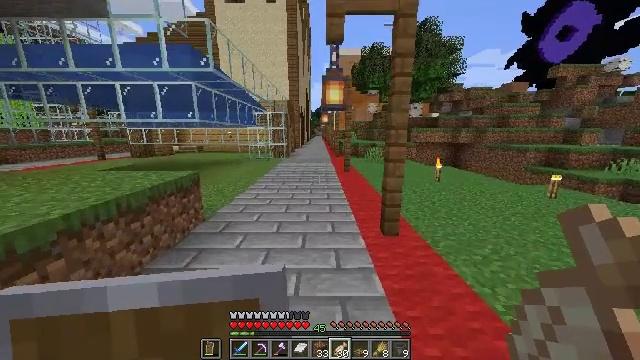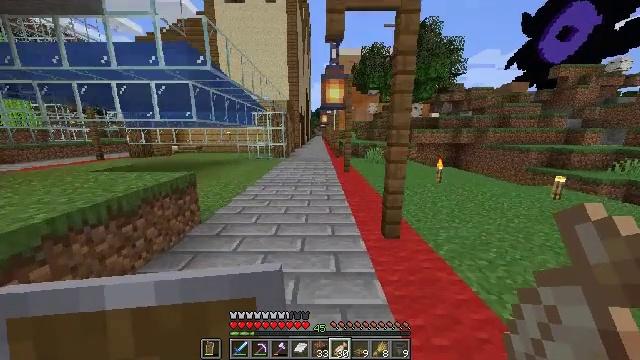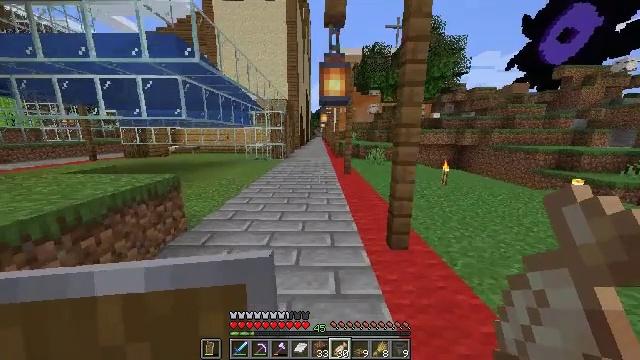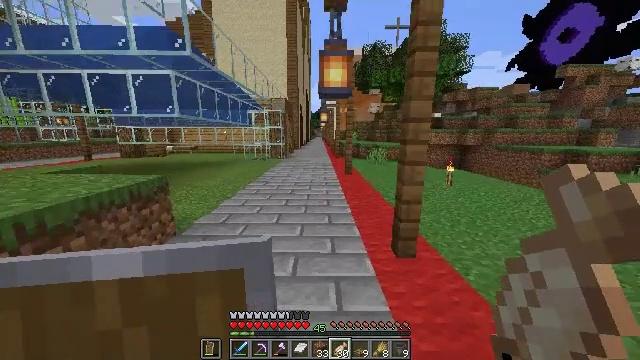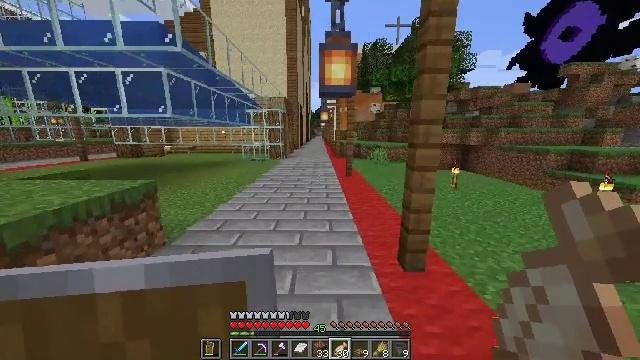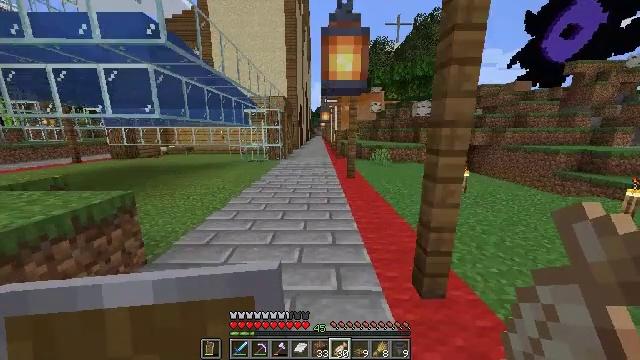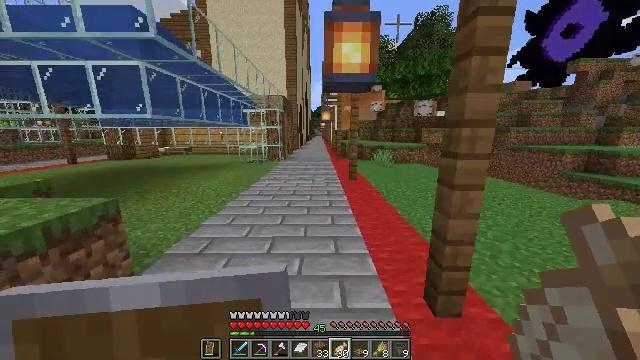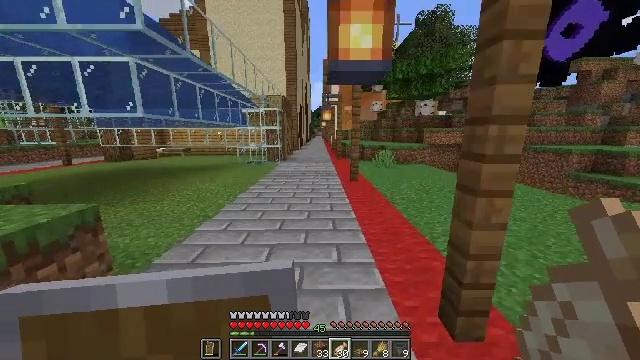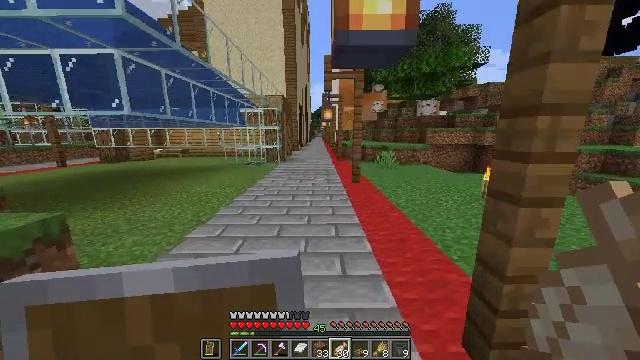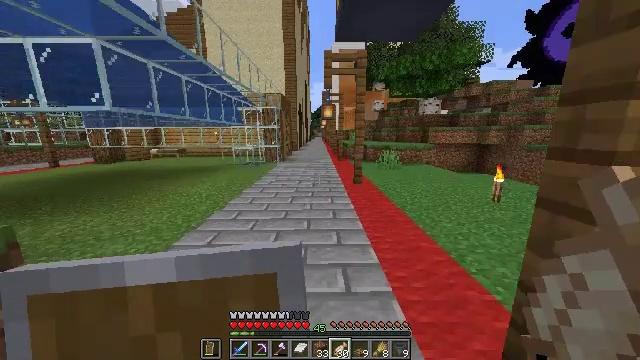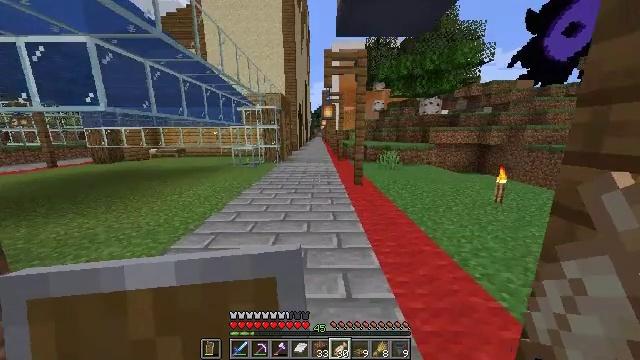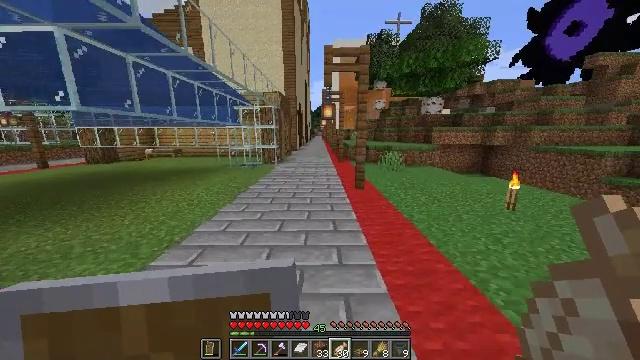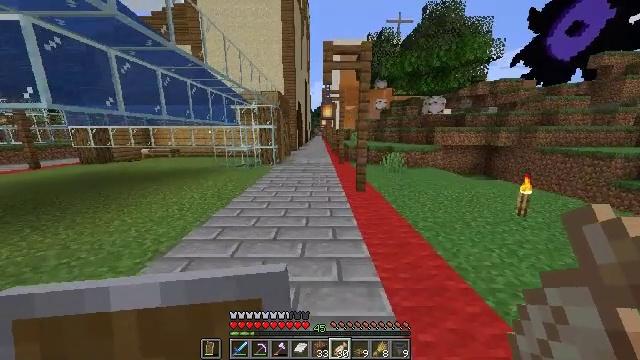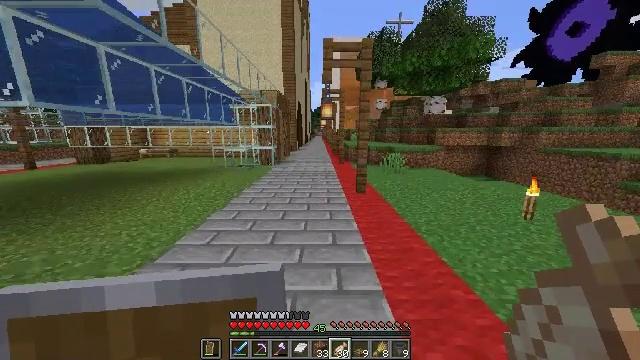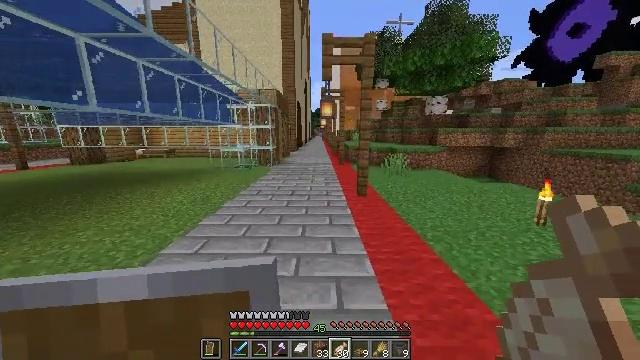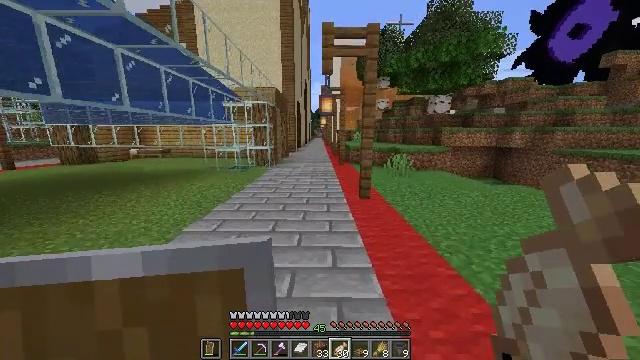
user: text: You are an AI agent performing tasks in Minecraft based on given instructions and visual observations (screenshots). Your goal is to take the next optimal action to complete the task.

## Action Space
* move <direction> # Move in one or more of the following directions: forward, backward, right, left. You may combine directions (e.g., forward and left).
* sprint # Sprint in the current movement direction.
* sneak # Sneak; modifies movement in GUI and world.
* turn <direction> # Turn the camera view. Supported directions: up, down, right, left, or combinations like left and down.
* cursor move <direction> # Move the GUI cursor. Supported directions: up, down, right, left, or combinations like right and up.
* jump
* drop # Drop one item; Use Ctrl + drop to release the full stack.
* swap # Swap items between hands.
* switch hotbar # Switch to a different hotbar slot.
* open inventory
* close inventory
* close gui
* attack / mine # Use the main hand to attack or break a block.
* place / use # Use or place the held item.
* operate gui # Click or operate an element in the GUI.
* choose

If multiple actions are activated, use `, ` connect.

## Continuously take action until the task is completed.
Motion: motion action
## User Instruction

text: Remove a bucket from the inventory.
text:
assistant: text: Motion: move forward
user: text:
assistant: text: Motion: move forward
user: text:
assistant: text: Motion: move forward
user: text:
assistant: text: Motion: move forward
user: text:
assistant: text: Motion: move forward
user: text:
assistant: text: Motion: move forward
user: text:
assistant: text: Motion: move forward
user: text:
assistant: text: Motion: move forward
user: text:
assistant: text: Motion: move forward
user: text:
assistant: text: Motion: move forward
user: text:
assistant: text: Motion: move forward
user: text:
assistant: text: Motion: move forward
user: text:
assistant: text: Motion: move forward
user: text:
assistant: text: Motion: move forward
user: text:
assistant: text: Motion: move forward
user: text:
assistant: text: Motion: move forward
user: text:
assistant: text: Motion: move forward
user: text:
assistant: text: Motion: move forward
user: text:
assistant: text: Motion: move forward
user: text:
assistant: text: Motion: move forward
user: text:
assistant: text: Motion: move forward
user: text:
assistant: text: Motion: move forward
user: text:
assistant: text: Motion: move forward
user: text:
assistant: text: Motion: move forward
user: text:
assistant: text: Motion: move forward
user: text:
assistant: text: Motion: move forward
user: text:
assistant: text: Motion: move forward
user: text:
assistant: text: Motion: move forward
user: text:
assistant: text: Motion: move forward
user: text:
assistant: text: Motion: move forward